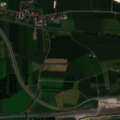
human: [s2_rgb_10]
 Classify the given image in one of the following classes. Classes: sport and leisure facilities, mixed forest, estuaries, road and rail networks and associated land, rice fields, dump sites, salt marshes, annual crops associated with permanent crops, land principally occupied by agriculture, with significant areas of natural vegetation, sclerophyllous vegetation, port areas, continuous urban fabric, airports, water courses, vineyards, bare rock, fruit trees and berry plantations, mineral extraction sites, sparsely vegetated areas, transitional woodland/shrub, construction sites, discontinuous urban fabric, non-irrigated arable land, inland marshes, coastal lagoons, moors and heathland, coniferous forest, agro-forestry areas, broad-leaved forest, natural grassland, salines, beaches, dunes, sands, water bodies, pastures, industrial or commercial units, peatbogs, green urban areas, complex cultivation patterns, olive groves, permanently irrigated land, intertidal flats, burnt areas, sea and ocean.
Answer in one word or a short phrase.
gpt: discontinuous urban fabric, non-irrigated arable land, broad-leaved forest